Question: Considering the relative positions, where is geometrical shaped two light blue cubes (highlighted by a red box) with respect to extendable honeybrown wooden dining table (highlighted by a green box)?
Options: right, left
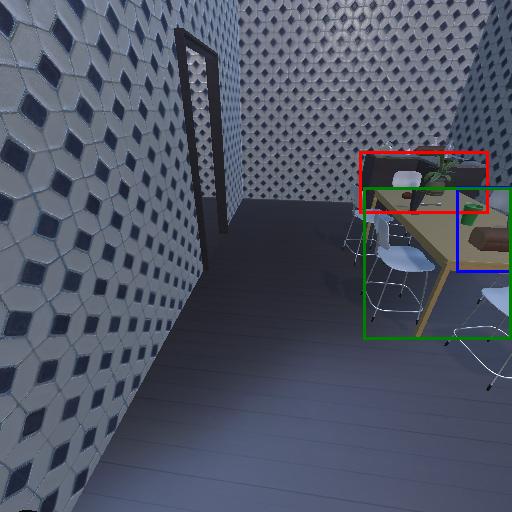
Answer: right